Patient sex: F
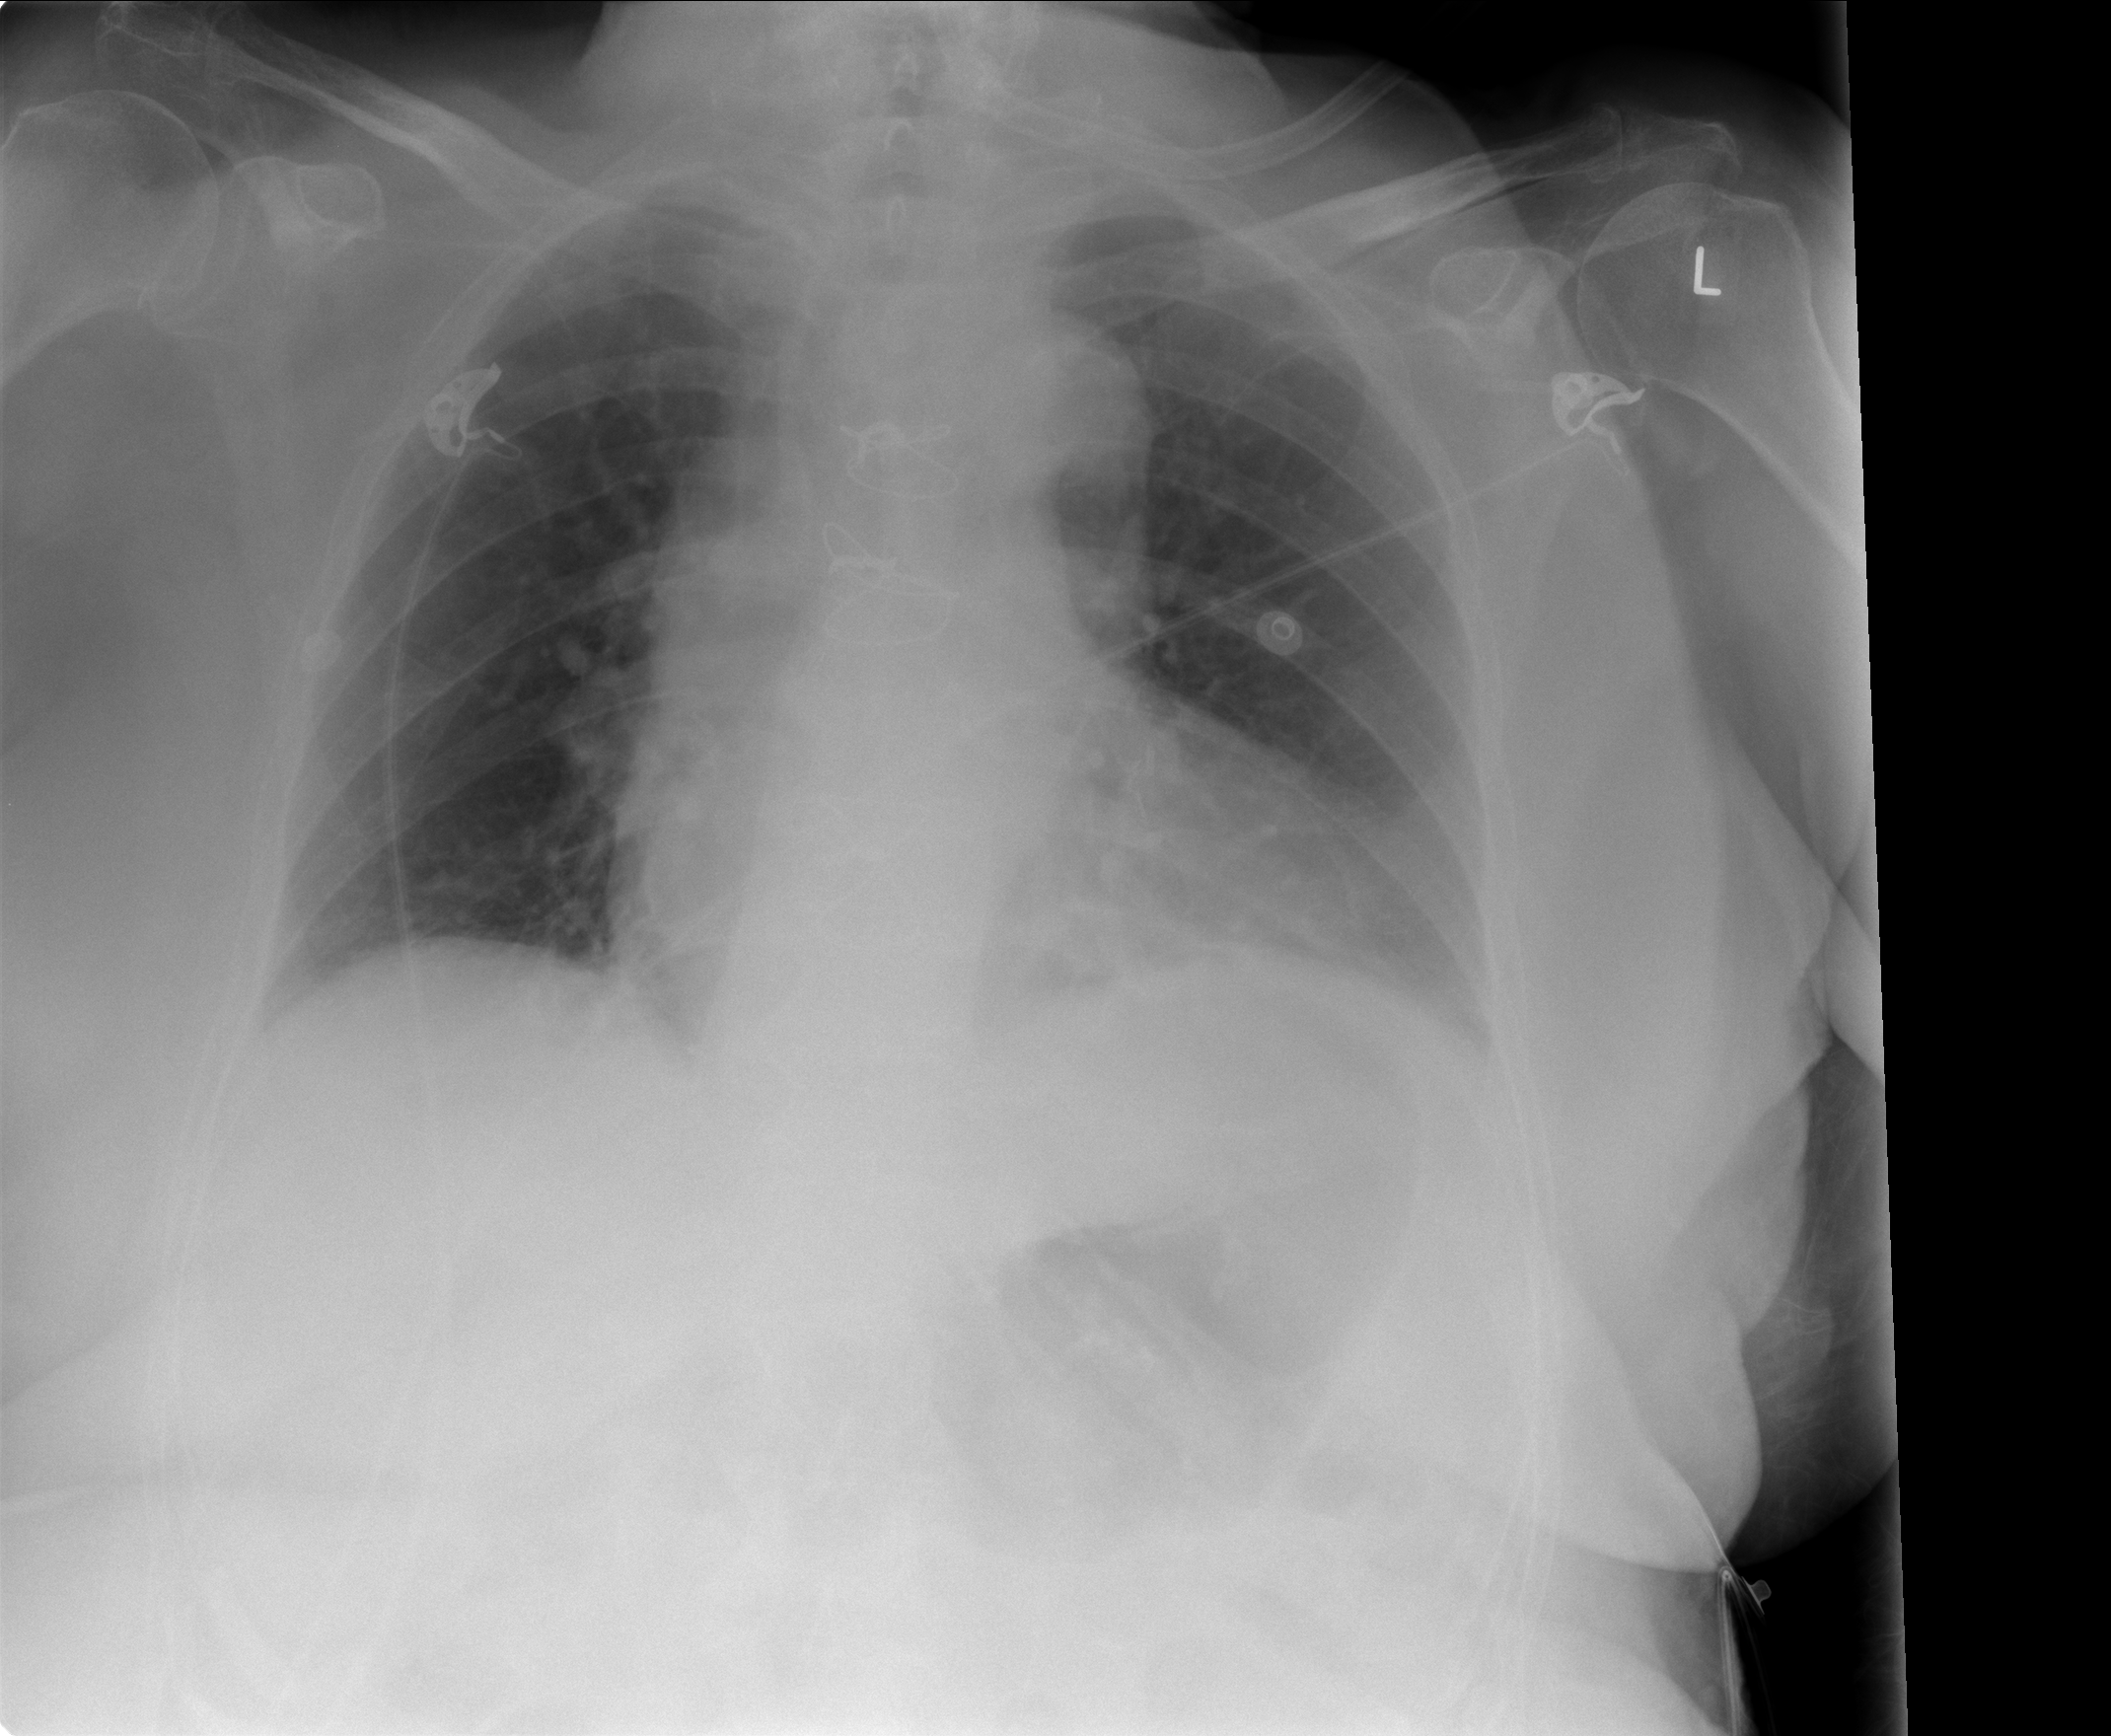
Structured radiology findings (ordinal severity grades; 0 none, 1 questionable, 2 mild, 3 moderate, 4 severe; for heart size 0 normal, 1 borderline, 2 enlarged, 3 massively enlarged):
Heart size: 2
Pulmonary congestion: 1
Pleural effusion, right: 0
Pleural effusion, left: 2
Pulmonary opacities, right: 0
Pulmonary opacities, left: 0
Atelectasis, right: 0
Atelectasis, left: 2